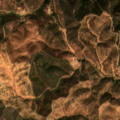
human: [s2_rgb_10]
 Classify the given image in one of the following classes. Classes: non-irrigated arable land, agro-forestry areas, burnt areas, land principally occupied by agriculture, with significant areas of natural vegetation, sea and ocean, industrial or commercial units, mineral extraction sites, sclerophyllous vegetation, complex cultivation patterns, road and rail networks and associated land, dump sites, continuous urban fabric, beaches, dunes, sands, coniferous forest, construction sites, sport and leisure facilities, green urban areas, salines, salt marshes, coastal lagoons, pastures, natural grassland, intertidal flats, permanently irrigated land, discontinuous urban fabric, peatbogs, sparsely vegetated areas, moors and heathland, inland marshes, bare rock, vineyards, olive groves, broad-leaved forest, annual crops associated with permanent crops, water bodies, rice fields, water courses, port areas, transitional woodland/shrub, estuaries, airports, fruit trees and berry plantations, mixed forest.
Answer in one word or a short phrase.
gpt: land principally occupied by agriculture, with significant areas of natural vegetation, broad-leaved forest, transitional woodland/shrub